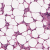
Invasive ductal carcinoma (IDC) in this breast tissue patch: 0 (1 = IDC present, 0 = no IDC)